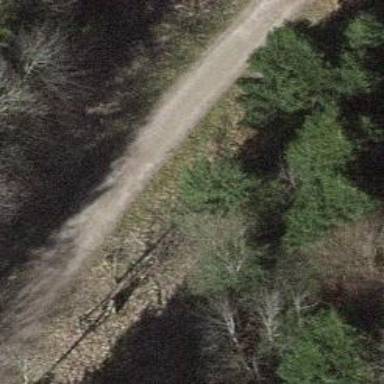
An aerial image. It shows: Track with fine gravel surface. The track has grade2 tracktype.